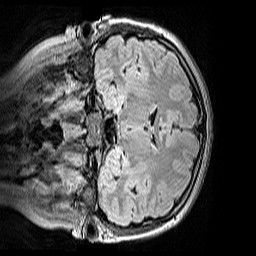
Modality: FLAIR
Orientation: coronal
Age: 10
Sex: female
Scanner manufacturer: siemens
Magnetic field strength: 3 T
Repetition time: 5 s
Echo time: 0.388 s